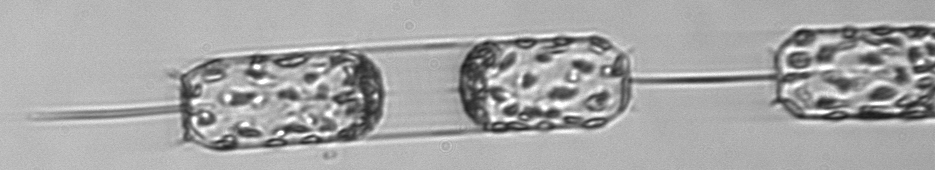
Label: Ditylum_brightwellii